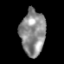
Tissue: lung
Cell type: Myeloid cells
Senescence score: 0.2097
Nuclear area (px): 1107
Mean DAPI intensity: 140.929